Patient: sex F, age 48
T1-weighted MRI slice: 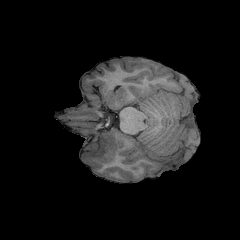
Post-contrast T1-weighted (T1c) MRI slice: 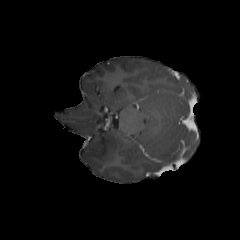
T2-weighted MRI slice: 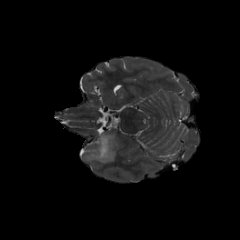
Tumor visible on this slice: yes
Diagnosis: Astrocytoma, IDH-mutant
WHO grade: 2